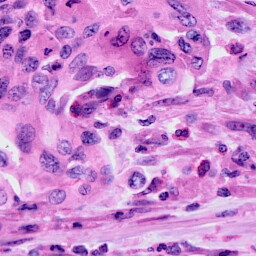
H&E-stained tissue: Cervix